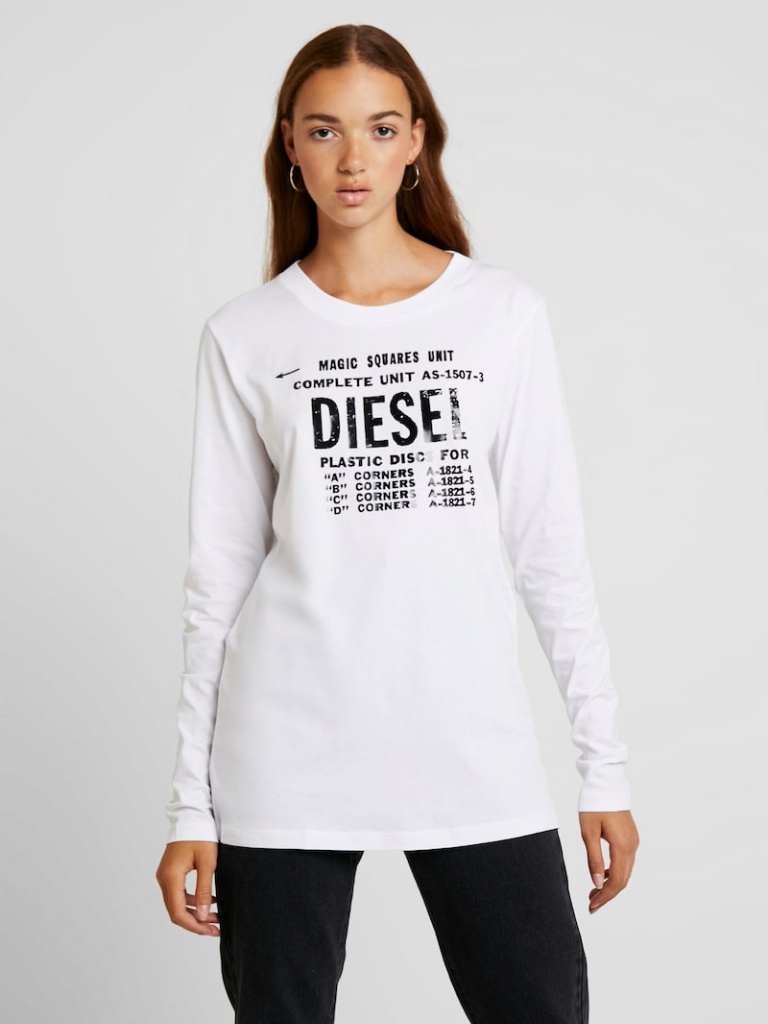
cotton relaxed a long-sleeved with the sleeves down hip length Untucked crew t-shirt